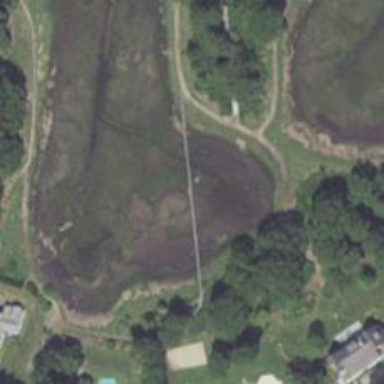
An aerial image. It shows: Path.